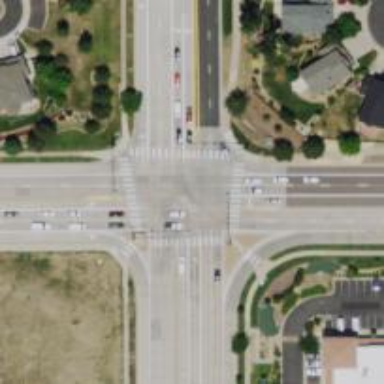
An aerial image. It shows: Marked crossing on the road.